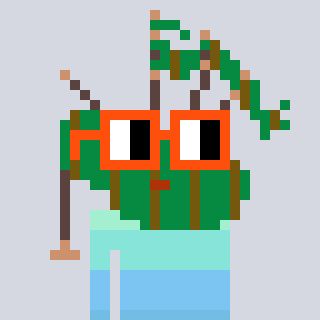
a pixel art character with square orange glasses, a bagpipe-shaped head and a redpinkish-colored body on a cool background